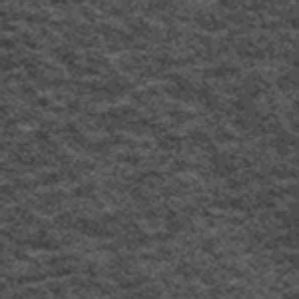
Label: frost